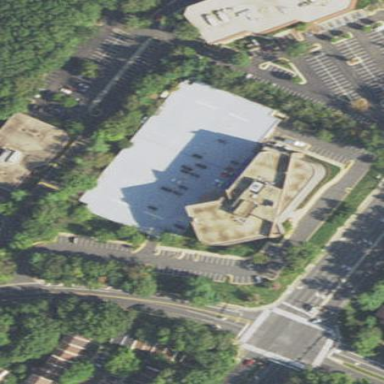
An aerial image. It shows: Office building.